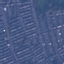
Label: Residential